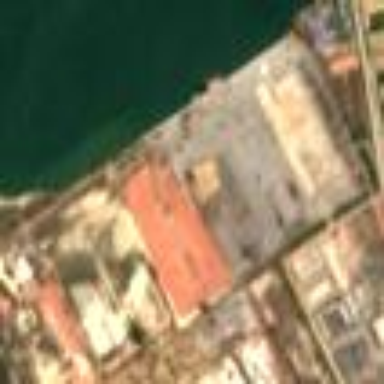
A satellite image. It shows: Industrial area designated for port activities.